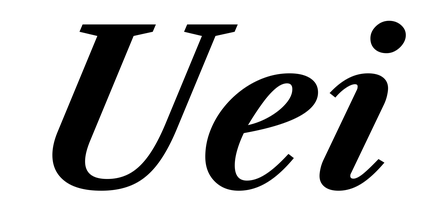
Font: LibreCaslonText-Italic_Bold_Italic